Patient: sex F, age 71
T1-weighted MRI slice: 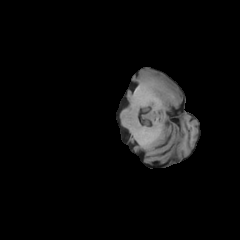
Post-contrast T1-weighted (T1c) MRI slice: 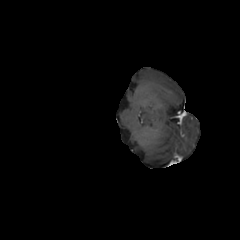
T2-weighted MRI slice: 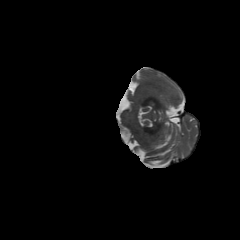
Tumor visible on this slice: no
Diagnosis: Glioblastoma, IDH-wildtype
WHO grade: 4